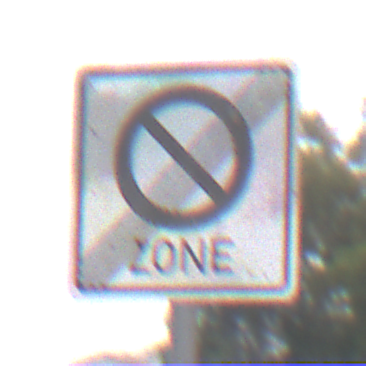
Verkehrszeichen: EndeEingeschraenktesHalteverbotZone
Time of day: Midday
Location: Outdoor (Suburban)
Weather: Overcast
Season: NotSpecified
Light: Natural